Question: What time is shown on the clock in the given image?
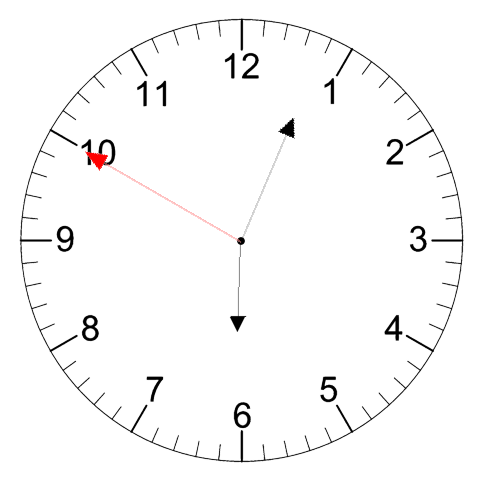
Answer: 06:03:50